Field crop: tomato
Growth stage: 1
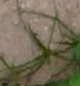
Species: cyperus